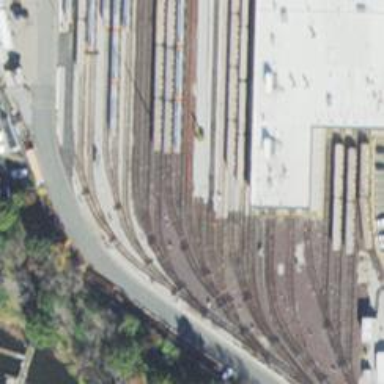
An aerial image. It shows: Electrified rail in service yard.